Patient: sex F, age 39
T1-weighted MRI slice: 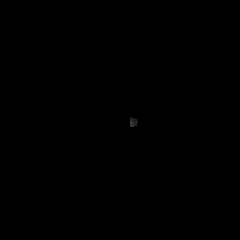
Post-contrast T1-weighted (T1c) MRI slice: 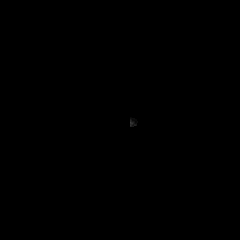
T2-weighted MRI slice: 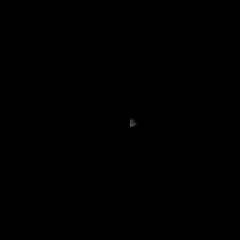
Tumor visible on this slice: no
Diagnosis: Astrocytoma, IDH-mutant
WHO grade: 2